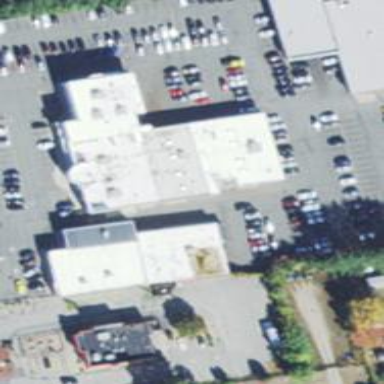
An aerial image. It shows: Building housing car shop.